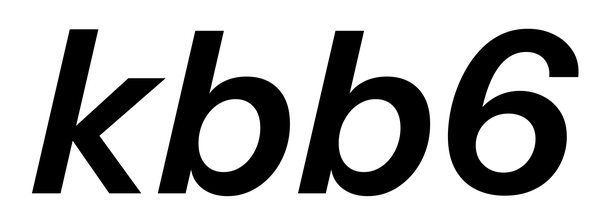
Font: InstrumentSans-Italic_SemiBold_Italic